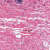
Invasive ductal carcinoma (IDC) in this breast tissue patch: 0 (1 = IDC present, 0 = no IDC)